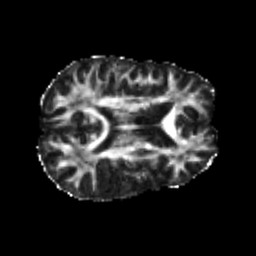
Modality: FA
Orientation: axial
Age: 24
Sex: male
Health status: healthy
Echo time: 0.074 s